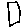
Label: square